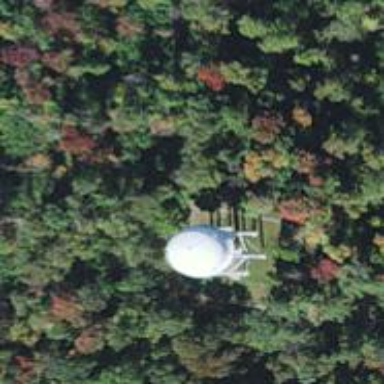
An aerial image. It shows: Water tower that is man-made.